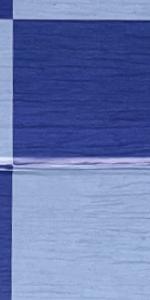
Label: Empty